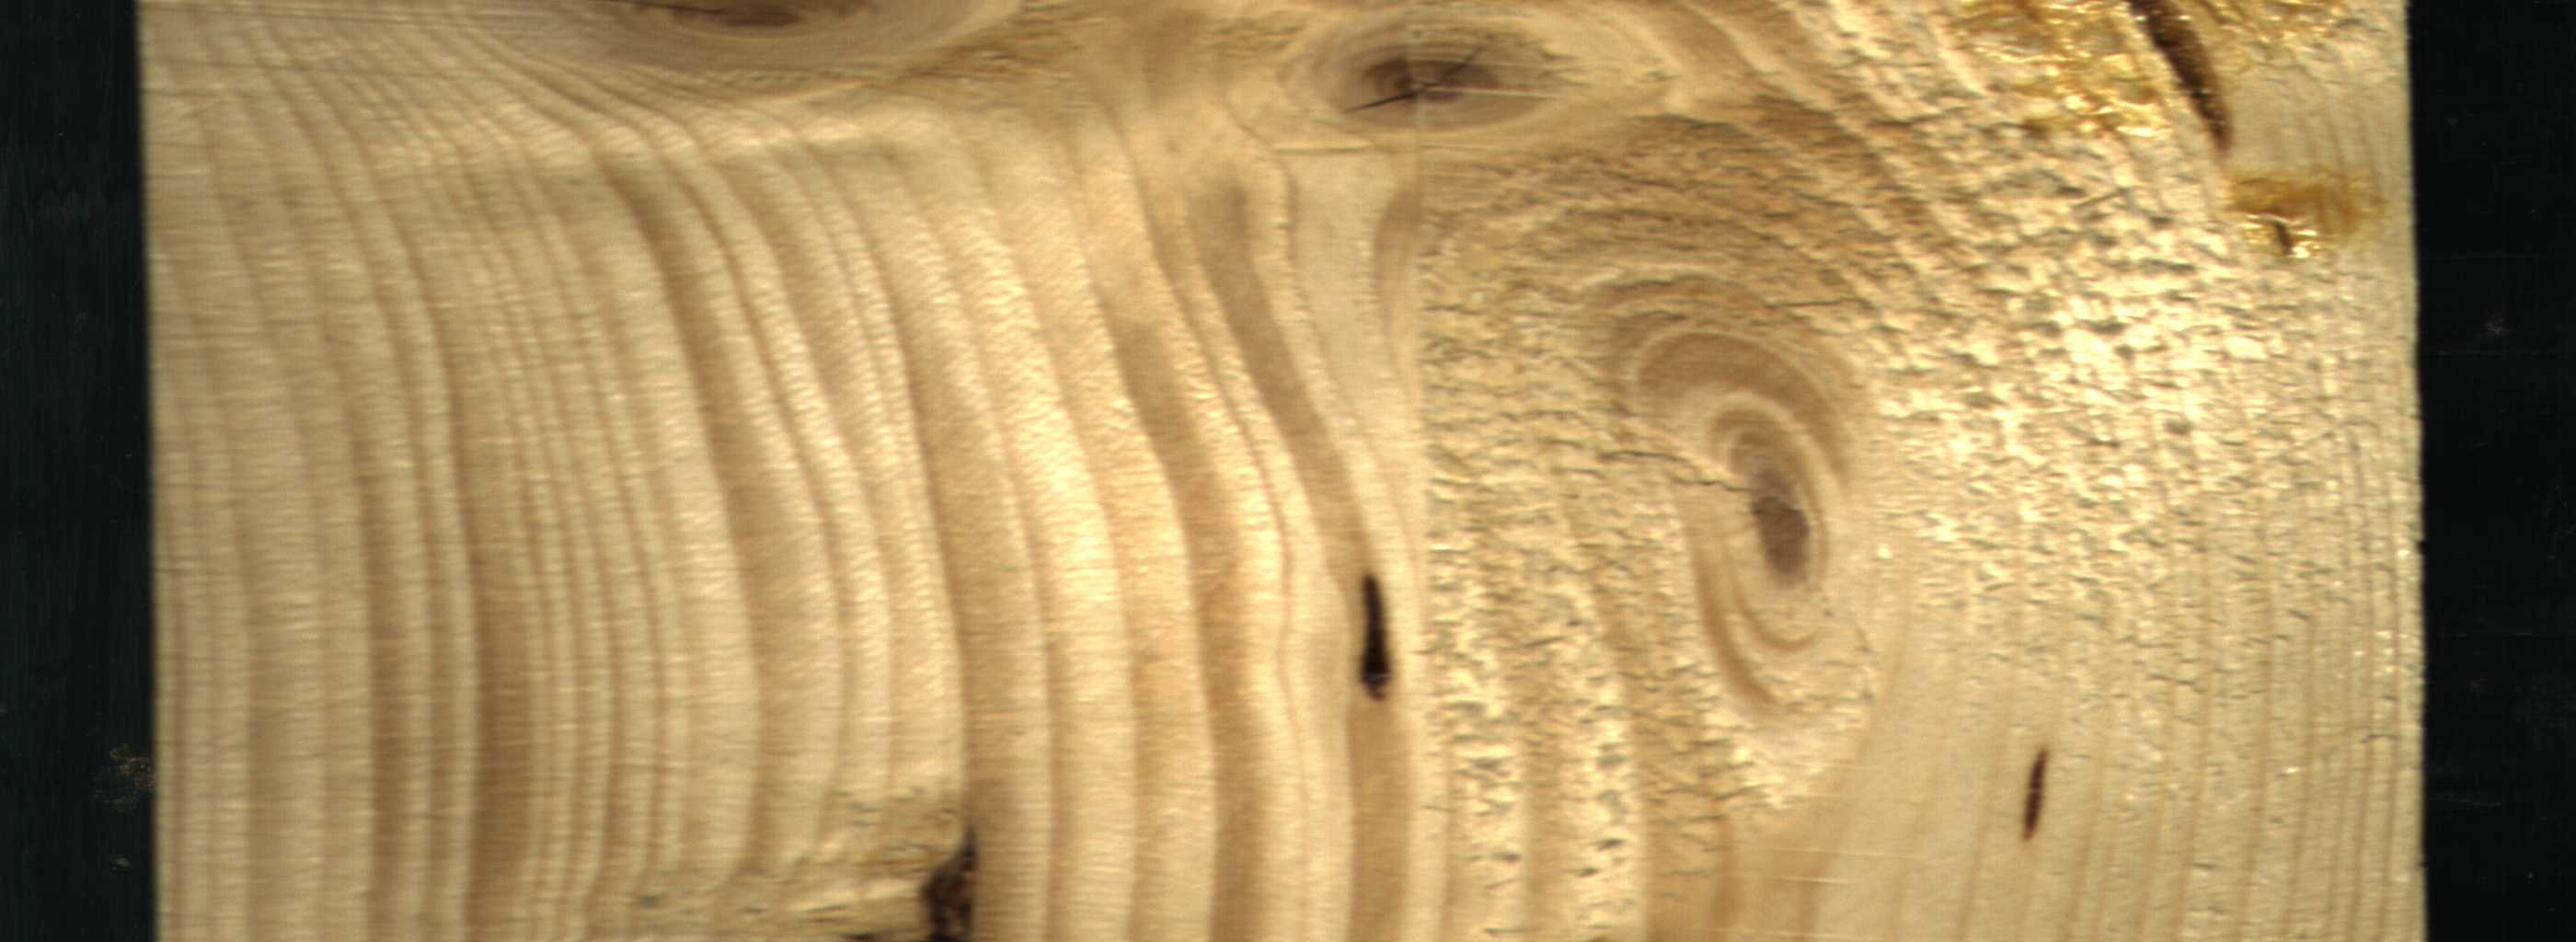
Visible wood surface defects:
resin
resin
resin
resin
resin
knot_with_crack
Live_Knot
Live_Knot
Live_Knot